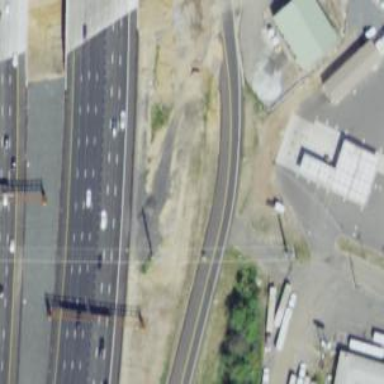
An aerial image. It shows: Offramp on motorway link.